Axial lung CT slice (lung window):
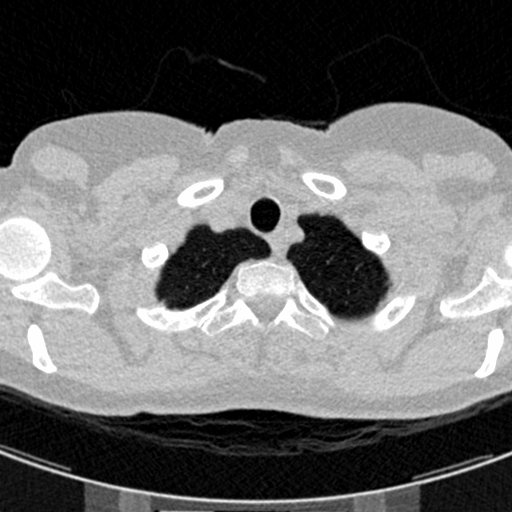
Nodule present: no